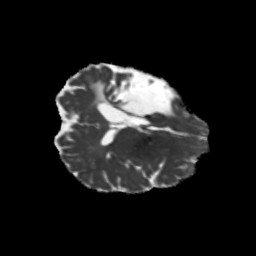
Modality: MD
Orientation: axial
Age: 46
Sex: female
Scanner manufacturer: siemens
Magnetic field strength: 3 T
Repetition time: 5.25 s
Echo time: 0.08 s